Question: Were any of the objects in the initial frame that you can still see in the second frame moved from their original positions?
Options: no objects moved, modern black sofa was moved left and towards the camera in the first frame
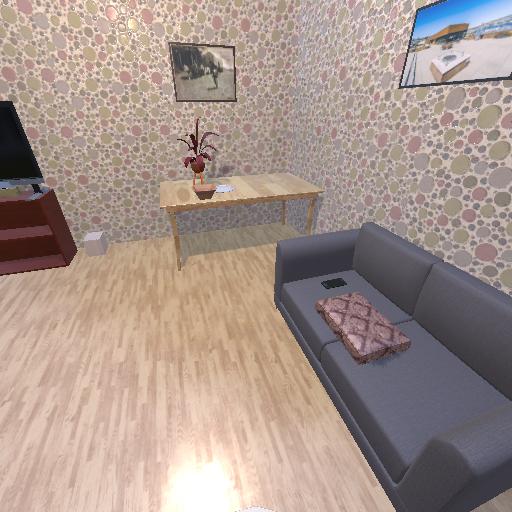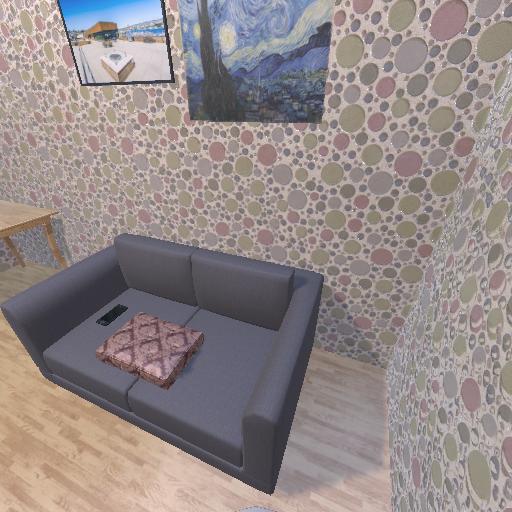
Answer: no objects moved